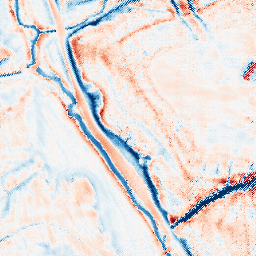
Category: edge_preserving
Decomposition family: bilateral
Decomposition parameters: d: 21
sigma_color: 50
sigma_space: 25
Upsampling method: regularized
Upsampling parameters: scale: 4
lambda_reg: 0.1
Upsampling scale: 4